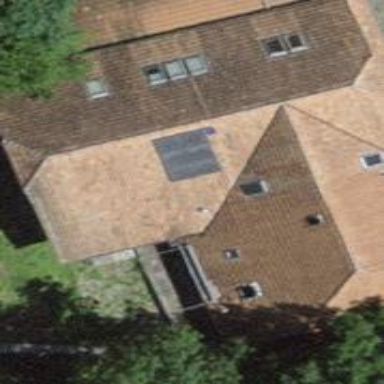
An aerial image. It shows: Half-hipped roof building.